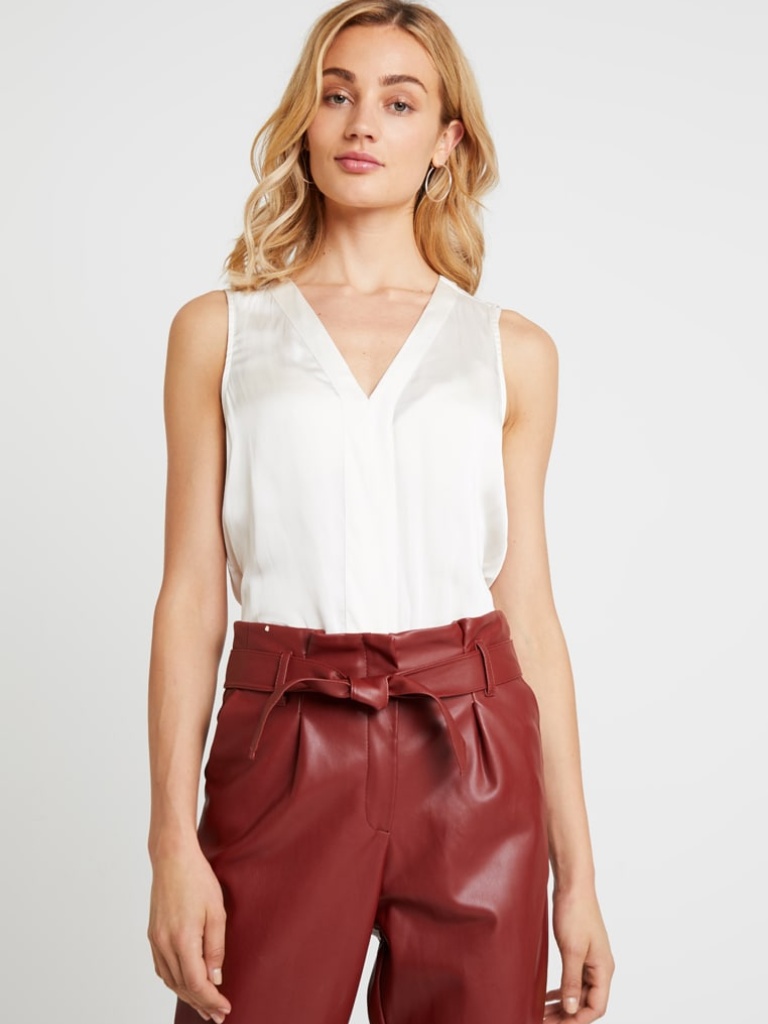
cotton loose sleeveless hip length Fully Tucked in v-neck blouse